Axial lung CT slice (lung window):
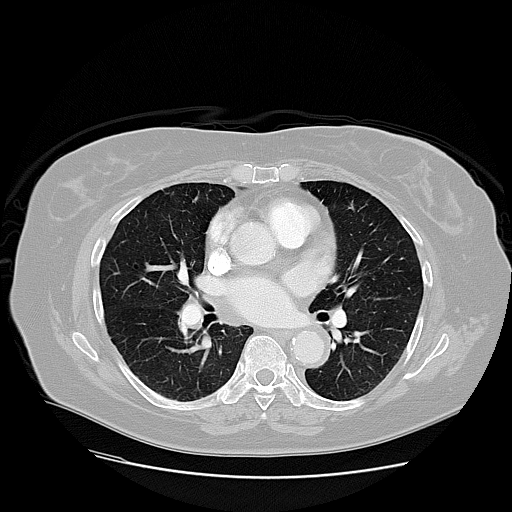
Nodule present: no